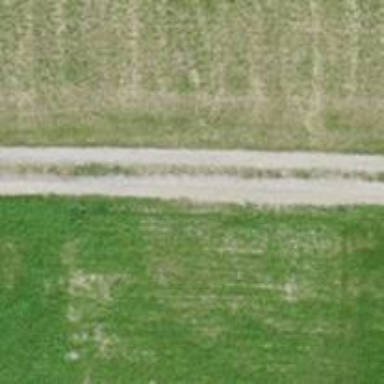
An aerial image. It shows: Unpaved track with grade 3 surface.